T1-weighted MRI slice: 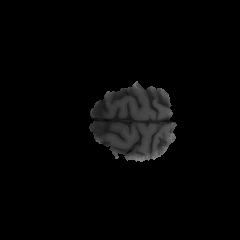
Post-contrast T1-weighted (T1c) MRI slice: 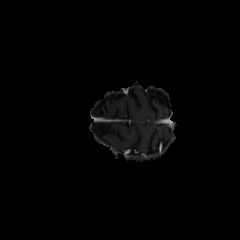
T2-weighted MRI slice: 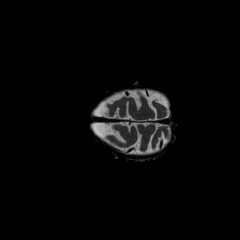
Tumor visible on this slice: no